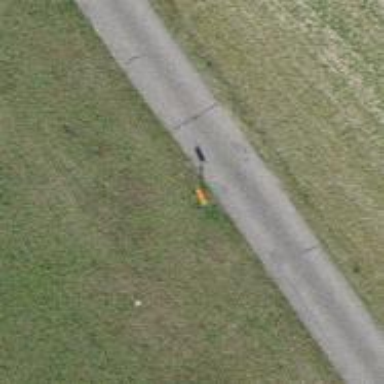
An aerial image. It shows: Pole with roof covering.